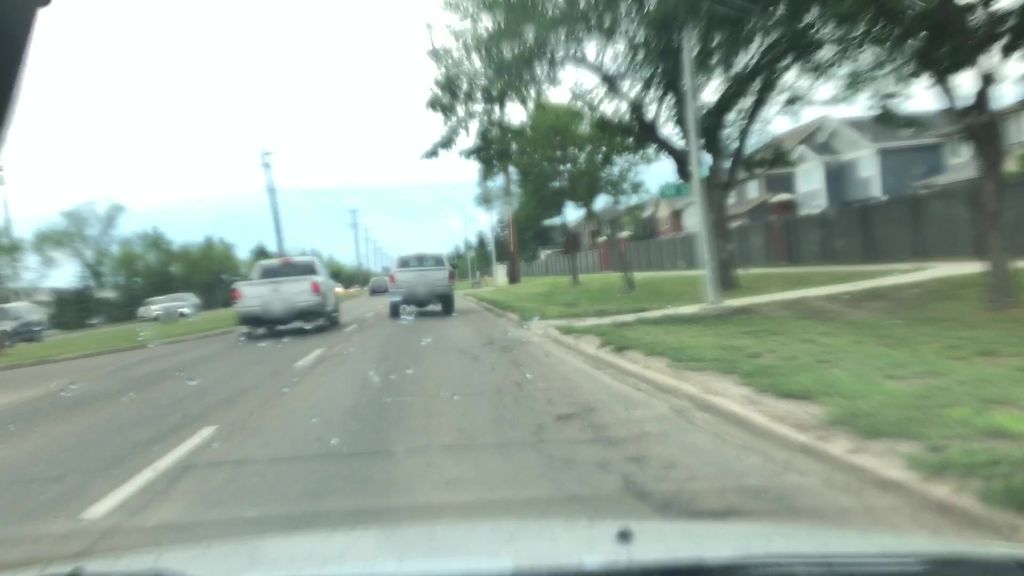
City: edmonton